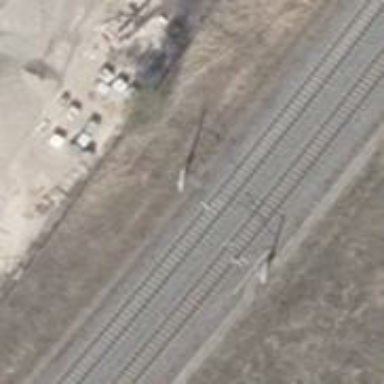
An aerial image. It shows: Milestone along the railway track with catenary mast.